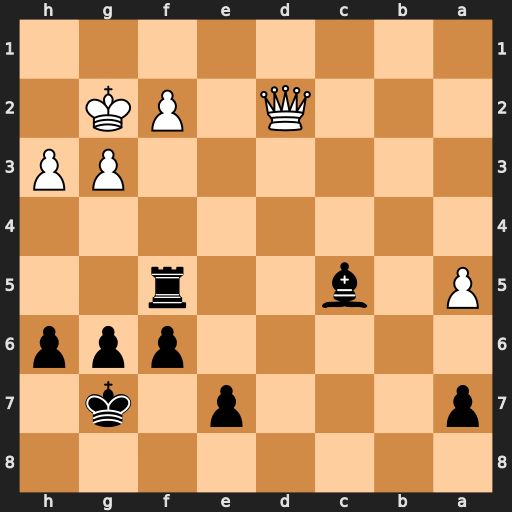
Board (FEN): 8/p3p1k1/5ppp/P1b2r2/8/6PP/3Q1PK1/8
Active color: b
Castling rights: -
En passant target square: -
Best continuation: Rxf2+ Qxf2 Bxf2